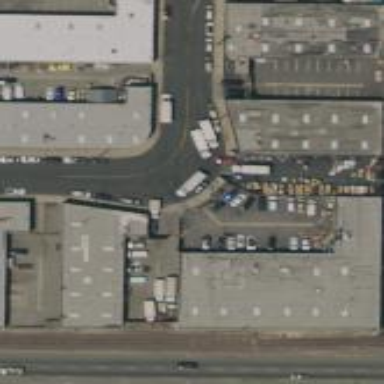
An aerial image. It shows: Warehouse building.